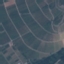
Land use / land cover class: PermanentCrop